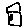
Label: house